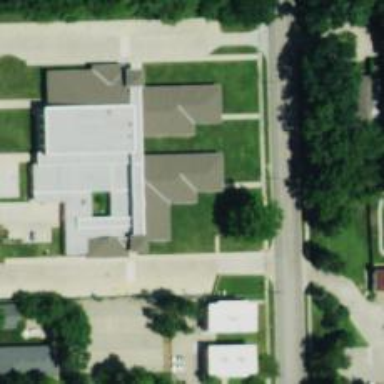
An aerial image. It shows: Historic school.